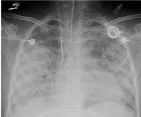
Patient clinical presentation. Electron microscopy of renal biopsy showing pedicellar effacement.
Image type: radiology (x_ray)